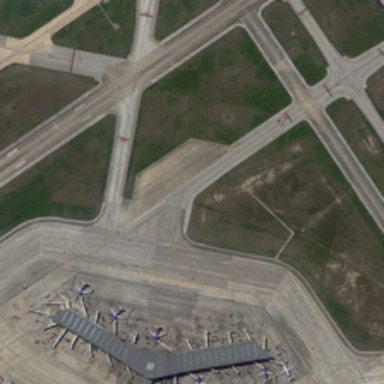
A large number of cars parked near the airport plains .